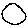
Label: circle